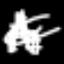
Label: The Eiffel Tower